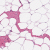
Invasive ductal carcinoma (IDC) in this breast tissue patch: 0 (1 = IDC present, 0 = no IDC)